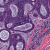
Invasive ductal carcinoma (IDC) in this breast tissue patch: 1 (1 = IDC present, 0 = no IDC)